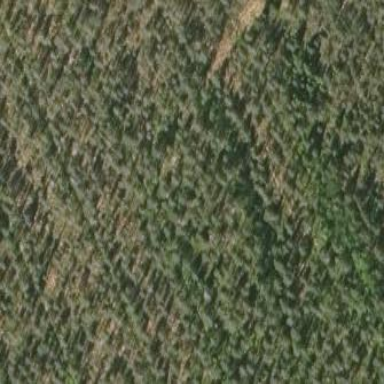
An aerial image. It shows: Woodland consisting mainly of needle-leaved trees.